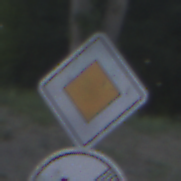
Verkehrszeichen: Vorfahrtsstrasse
Zusatzzeichen unten: EndeGeschwindigkeit60
Umgebung: Outdoor, Urban
Tageszeit: SunriseSunset
Wetter: Clear
Licht: Natural
Jahreszeit: NotSpecified
Kontrast: LowContrast